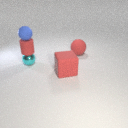
small cyan metal sphere below small red rubber cylinder